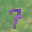
Label: 7